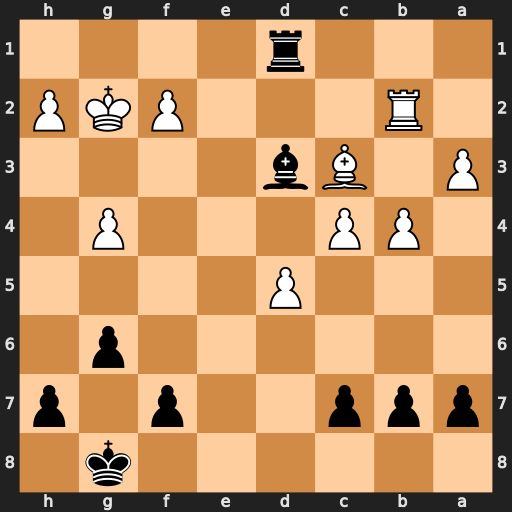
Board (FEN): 6k1/ppp2p1p/6p1/3P4/1PP3P1/P1Bb4/1R3PKP/3r4
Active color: b
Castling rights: -
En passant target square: -
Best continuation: Bf1+ Kf3 Rd3+